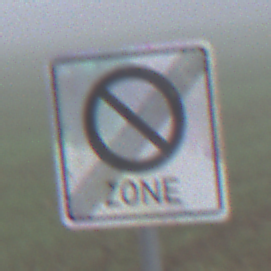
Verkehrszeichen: EndeEingeschraenktesHalteverbotZone
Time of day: MorningAfternoon
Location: Outdoor (RoadRail)
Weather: Overcast
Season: NotSpecified
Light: Natural